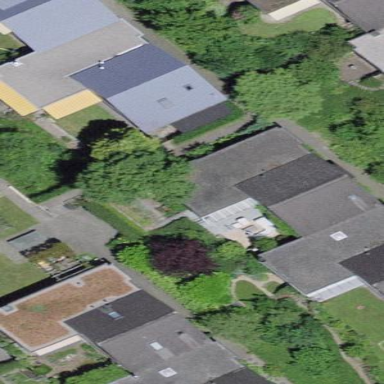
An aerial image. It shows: Semidetached house.